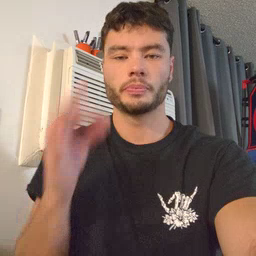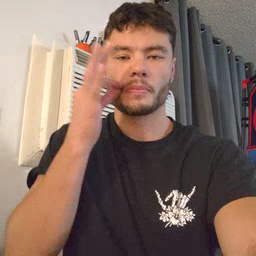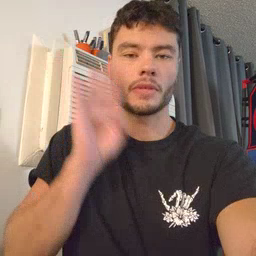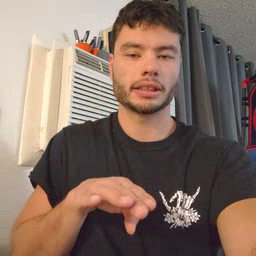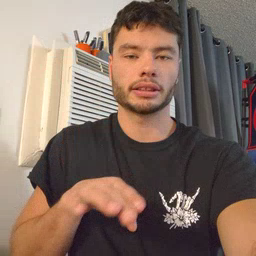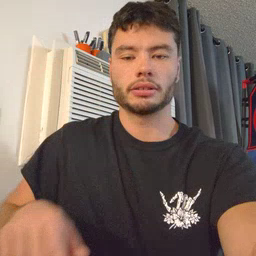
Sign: bee